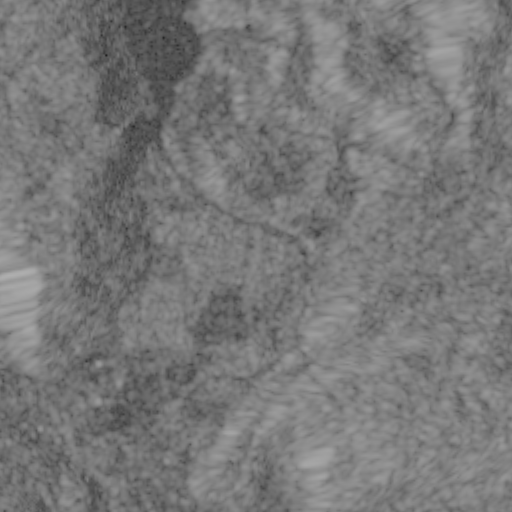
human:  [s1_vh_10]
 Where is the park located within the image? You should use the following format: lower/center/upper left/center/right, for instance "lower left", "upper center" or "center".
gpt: The park is located in the lower left of the image.
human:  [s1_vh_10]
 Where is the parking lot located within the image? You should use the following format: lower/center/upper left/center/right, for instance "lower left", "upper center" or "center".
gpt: The parking lot is located in the lower left of the image.
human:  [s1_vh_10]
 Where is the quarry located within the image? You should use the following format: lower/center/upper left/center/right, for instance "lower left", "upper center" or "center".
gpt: The quarry is located in the lower left of the image.
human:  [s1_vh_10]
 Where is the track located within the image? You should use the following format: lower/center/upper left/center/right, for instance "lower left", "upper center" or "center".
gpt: The track is located in the lower left of the image.
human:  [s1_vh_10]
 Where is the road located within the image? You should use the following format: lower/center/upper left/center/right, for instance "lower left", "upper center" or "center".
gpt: There is no road in the image.

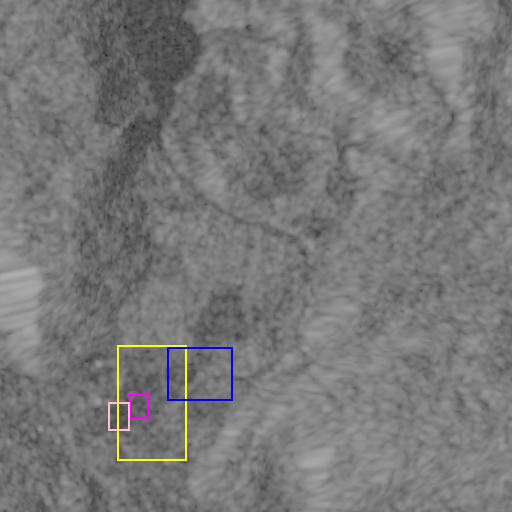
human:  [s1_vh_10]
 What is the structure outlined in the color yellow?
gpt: The structure outlined in yellow is a crop field.
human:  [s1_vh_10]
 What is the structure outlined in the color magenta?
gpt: The structure outlined in magenta is a park.
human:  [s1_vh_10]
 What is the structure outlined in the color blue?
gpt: The structure outlined in blue is a quarry.
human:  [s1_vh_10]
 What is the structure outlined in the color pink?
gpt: The structure outlined in pink is a track.
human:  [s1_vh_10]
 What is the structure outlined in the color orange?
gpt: There is no orange outline.